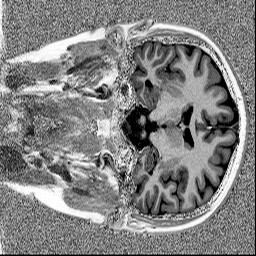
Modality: MP2RAGE
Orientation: coronal
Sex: female